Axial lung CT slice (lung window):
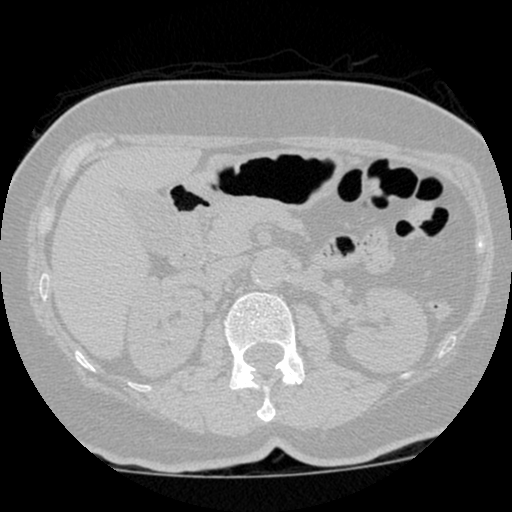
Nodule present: no